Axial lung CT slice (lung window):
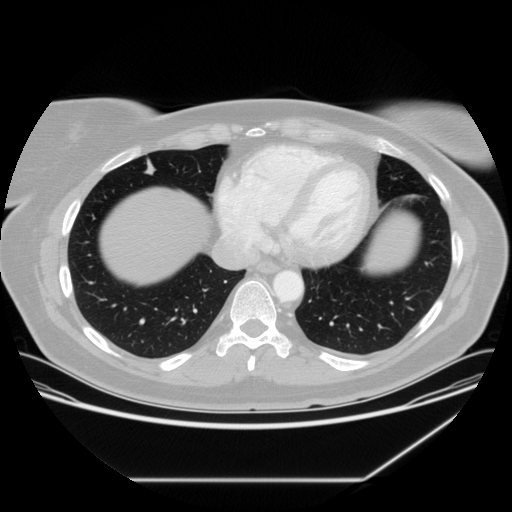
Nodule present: no